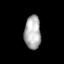
Tissue: lung
Cell type: T cells
Senescence score: 0.2027
Nuclear area (px): 536
Mean DAPI intensity: 176.123